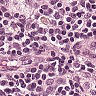
Metastatic tissue present: no